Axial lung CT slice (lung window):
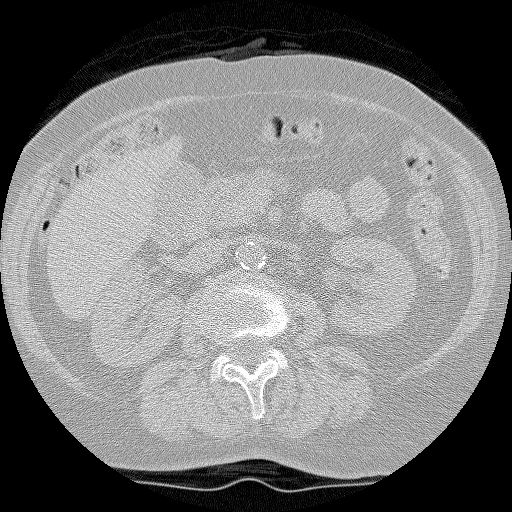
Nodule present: no